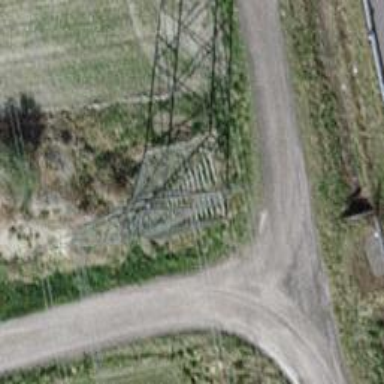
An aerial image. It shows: Power tower.